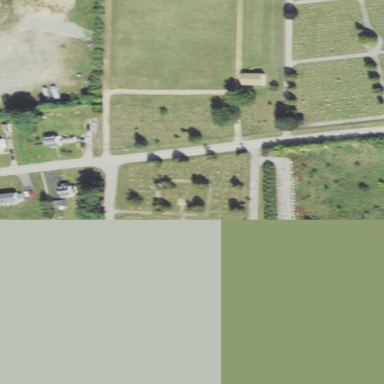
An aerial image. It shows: Cemetery area categorized as cemetery.